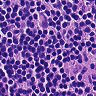
Metastatic tissue present: no